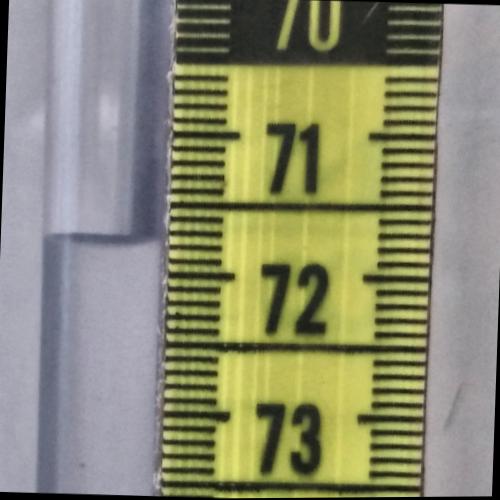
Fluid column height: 71.8 cm